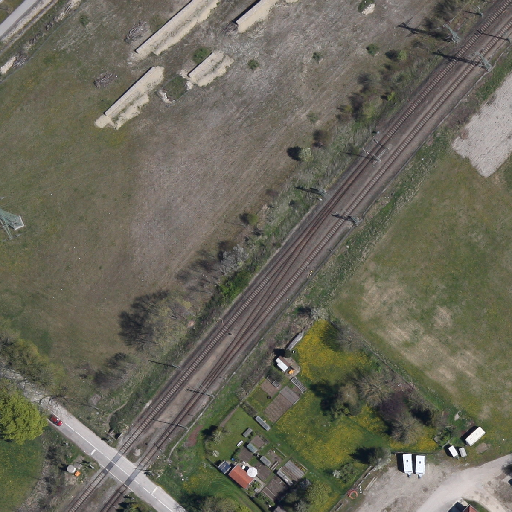
Referring expression: paved road